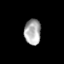
Tissue: skin
Cell type: Epithelial cells
Senescence score: 0.2675
Nuclear area (px): 417
Mean DAPI intensity: 169.954